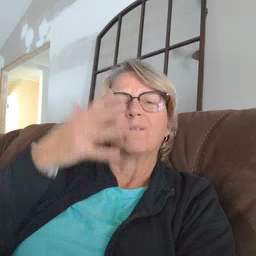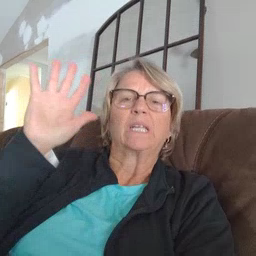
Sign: finish